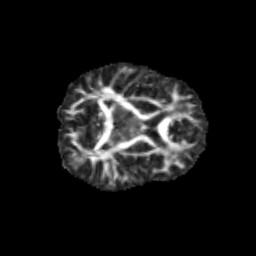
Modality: FA
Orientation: axial
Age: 13
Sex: female
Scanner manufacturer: siemens
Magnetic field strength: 3 T
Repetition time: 3.8 s
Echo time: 0.07 s